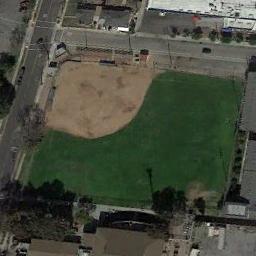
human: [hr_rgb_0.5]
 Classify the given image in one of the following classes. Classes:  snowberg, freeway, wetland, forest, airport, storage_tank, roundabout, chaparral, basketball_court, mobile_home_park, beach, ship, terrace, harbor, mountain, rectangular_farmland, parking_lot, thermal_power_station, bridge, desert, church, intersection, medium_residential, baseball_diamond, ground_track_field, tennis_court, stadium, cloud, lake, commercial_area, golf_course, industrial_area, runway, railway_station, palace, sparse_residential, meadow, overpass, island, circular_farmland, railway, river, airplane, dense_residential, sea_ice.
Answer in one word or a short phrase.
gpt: baseball_diamond